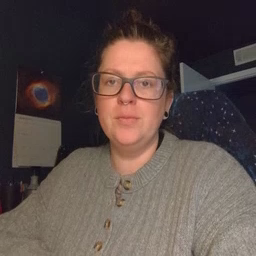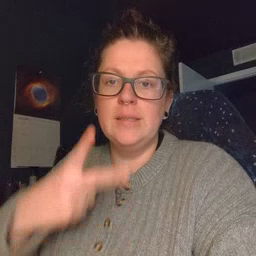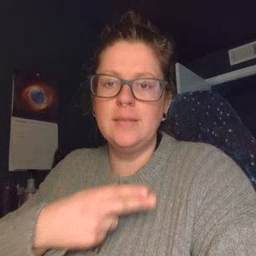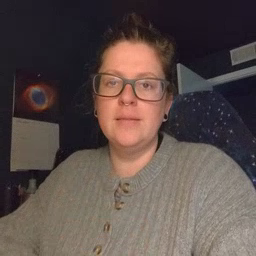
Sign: cut